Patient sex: F
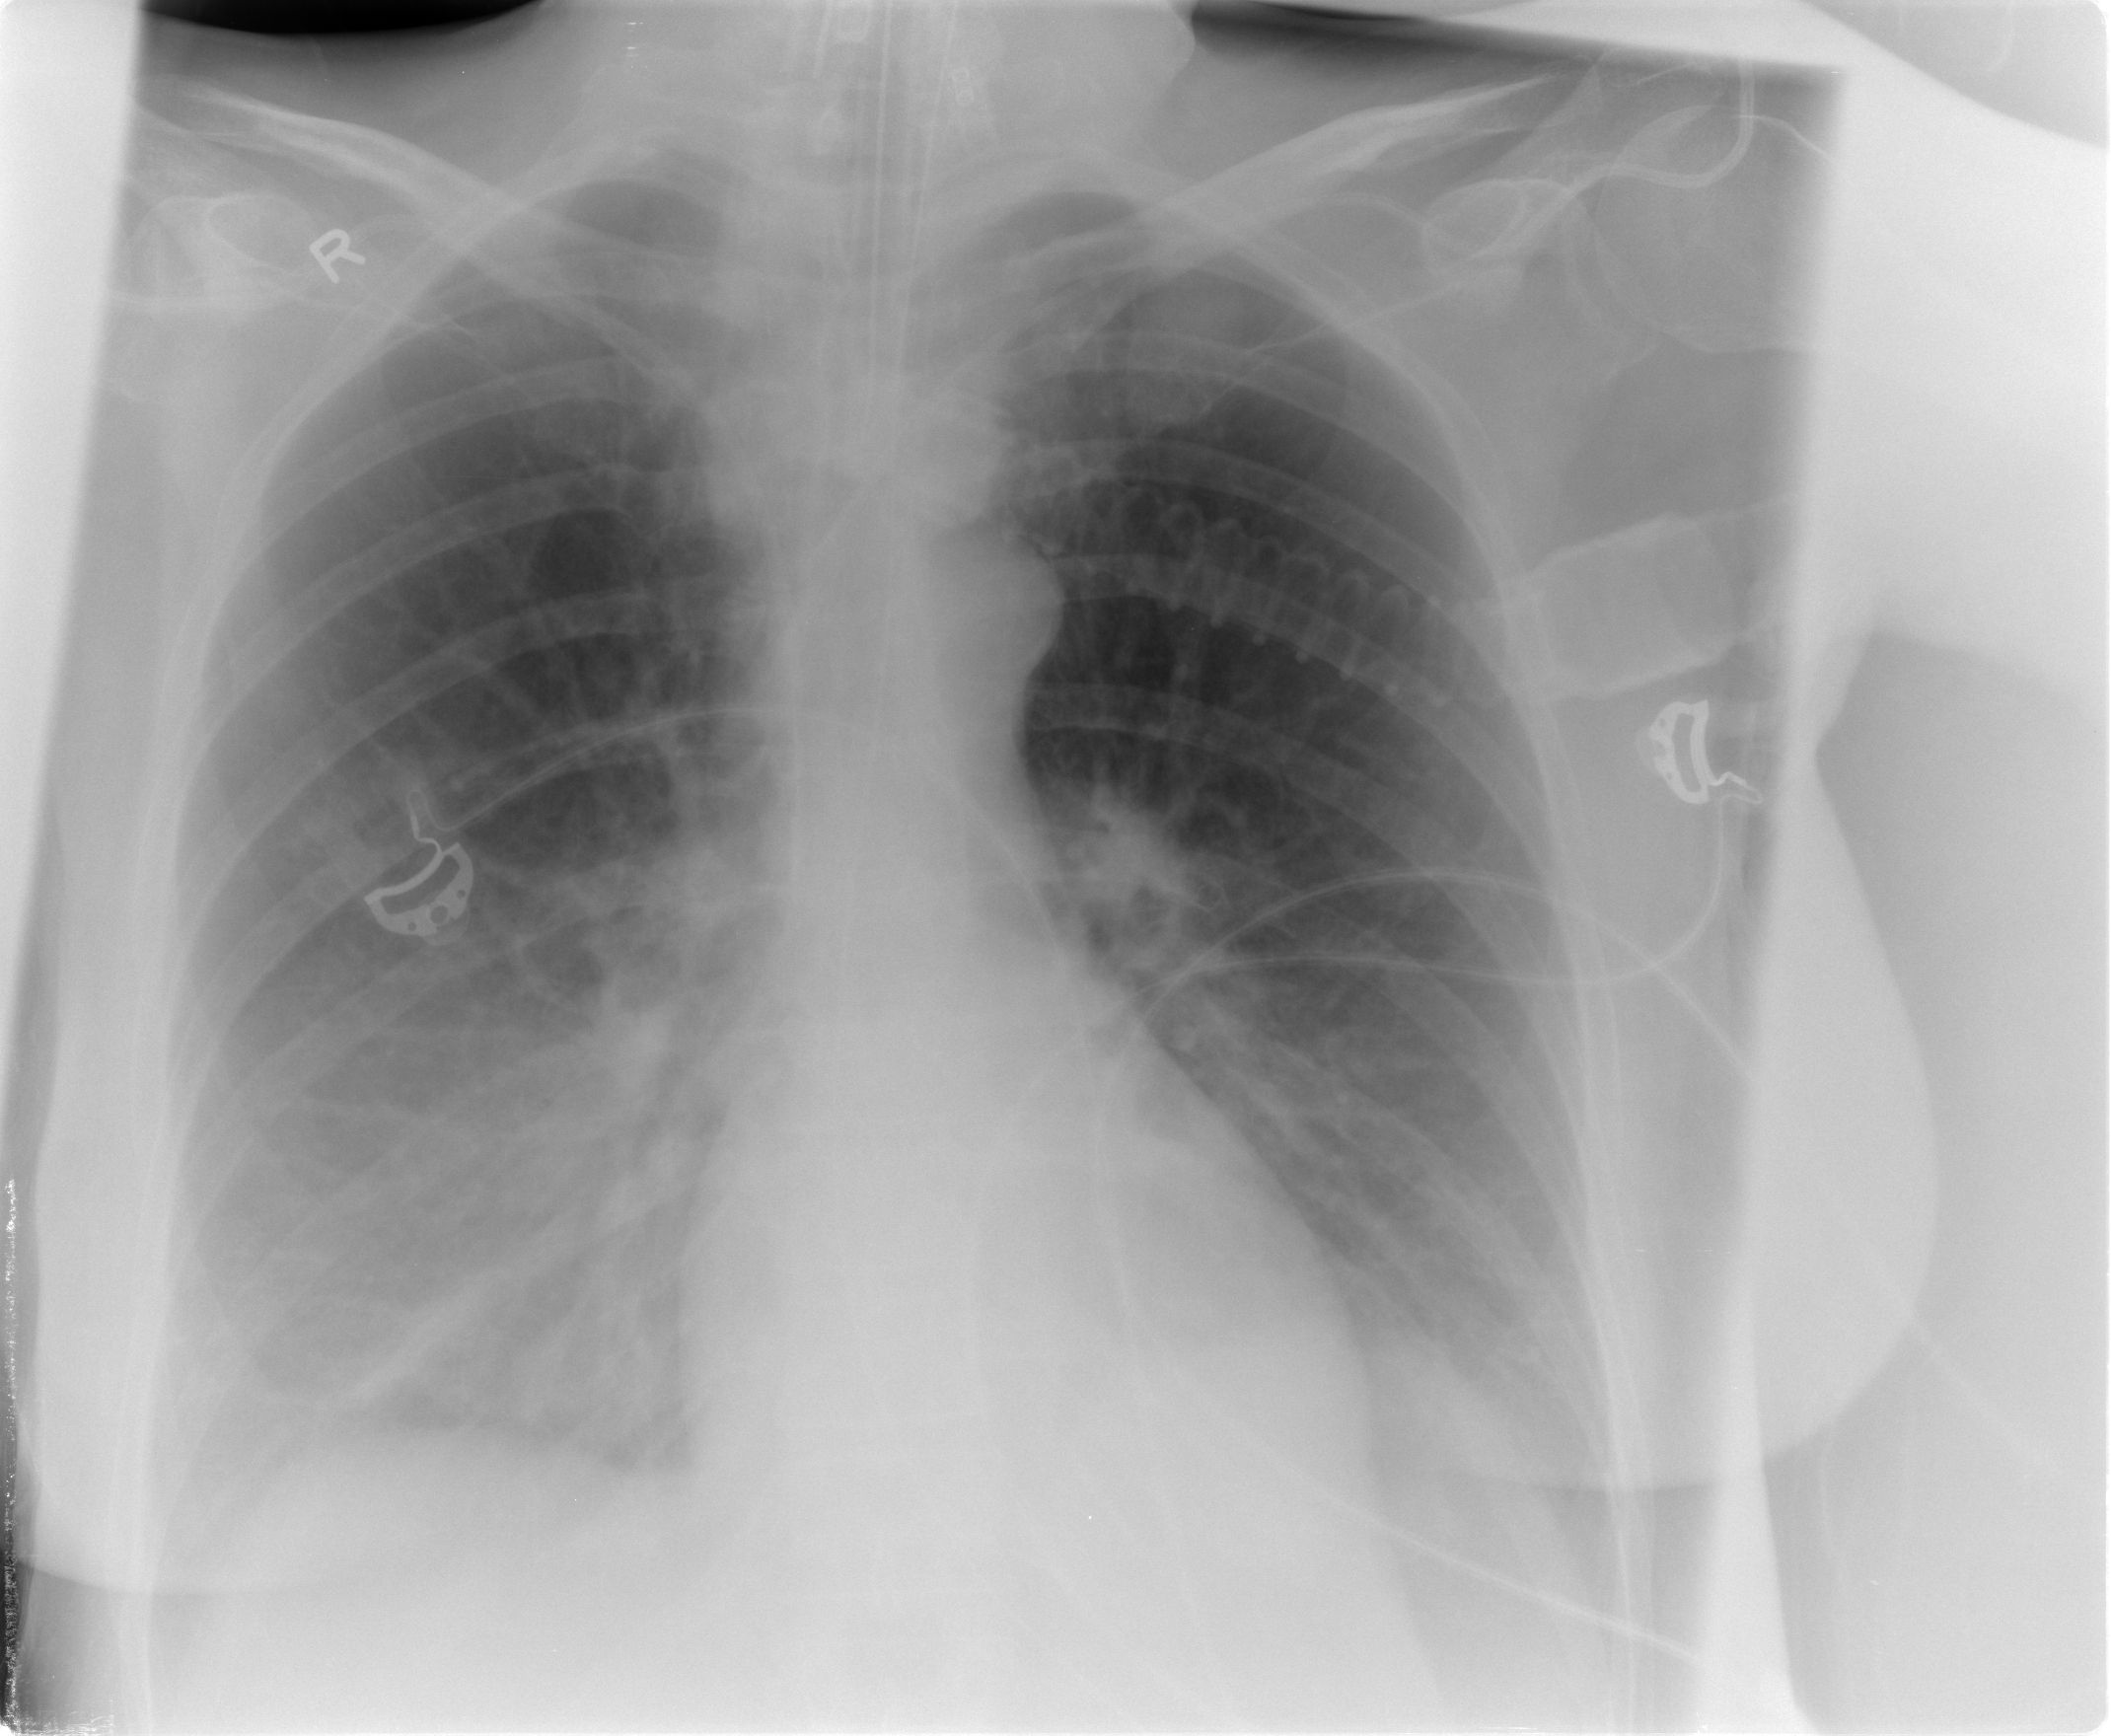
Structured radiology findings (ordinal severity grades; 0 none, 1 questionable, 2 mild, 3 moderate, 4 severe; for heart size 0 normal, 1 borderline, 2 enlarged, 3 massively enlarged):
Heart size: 0
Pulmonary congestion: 2
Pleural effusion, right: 2
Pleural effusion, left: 2
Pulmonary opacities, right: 0
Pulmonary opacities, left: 0
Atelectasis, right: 2
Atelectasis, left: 2